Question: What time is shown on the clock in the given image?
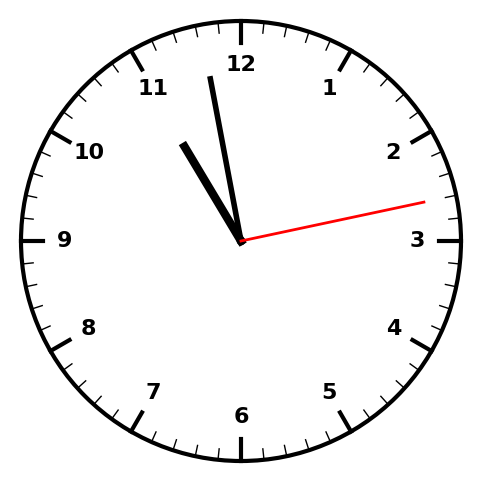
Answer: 10:58:13